Aerial crown-view tile of a tropical tree (Barro Colorado Island, Panama), acquired 20241112:
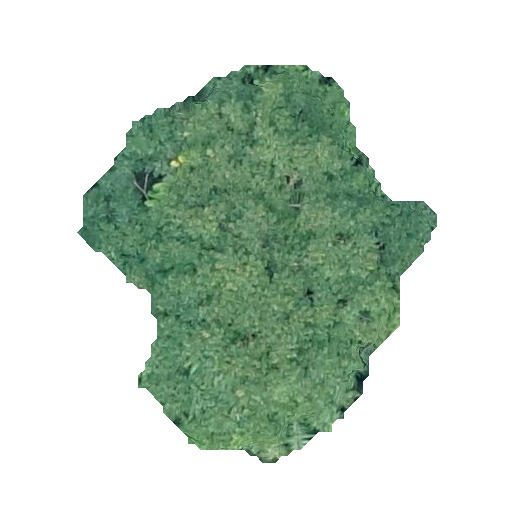
Species: Zanthoxylum ekmanii
GBIF accepted scientific name: Zanthoxylum ekmanii
Crown area: 139.061 m²